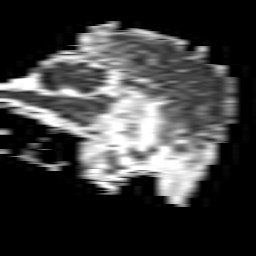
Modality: ADC
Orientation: sagittal
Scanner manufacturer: philips
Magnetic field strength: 1.5 T
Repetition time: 4.6 s
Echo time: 0.07621 s